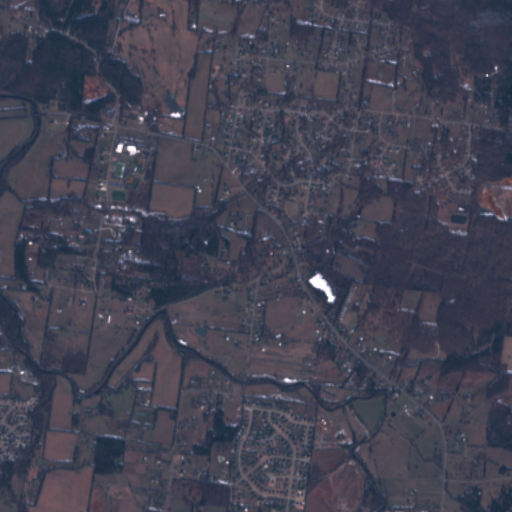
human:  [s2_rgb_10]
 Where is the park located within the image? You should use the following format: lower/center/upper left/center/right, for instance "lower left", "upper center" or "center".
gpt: The park is located in the upper left of the image.
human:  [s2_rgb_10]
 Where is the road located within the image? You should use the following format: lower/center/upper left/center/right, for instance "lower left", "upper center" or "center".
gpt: There is no road in the image.